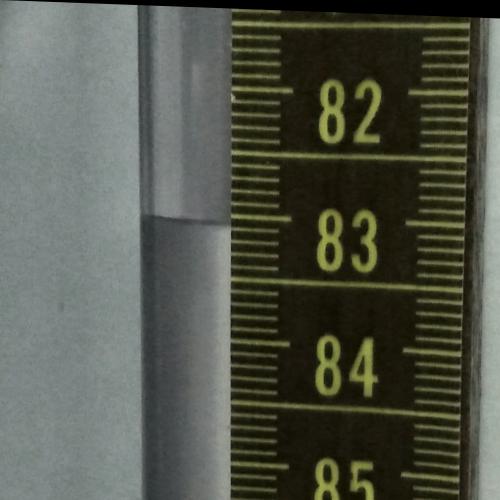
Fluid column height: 83.1 cm